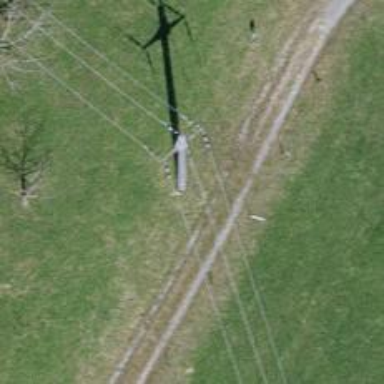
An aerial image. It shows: Minor power line.